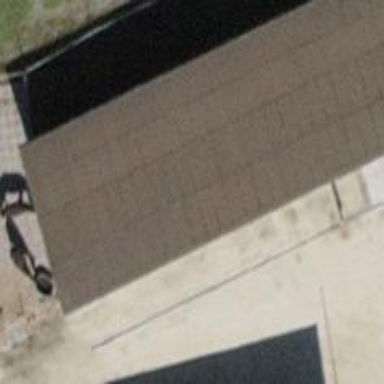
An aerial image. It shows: View of roof of building.